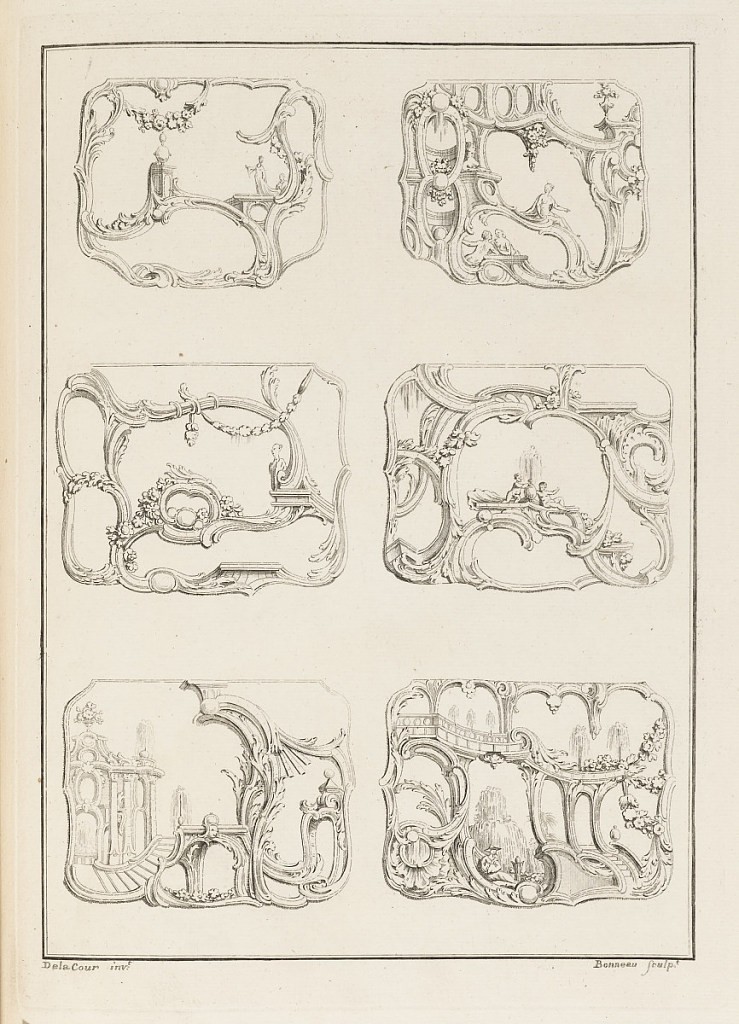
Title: Frontispiece for Book 4, in Eight books of Ornament
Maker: William Delacour, French, 1741 – 1767
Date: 1741–47
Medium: Engravings on white laid paper, bound in half-calf and marbled boards
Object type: Bound volume
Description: First book (dedicated to Lord Middlesex): title page and six plates, dated 1741, of rocaille cartouches; second book (dedicated to the Earl of Holderness): title page and five rocaille motifs, dated 1742; third book (dedicated to the Duke of Rutland): title page and six plates of cartouches, dated 1743; fifth book; title page and fourteen plates (one bound upside down) of furniture, dated 1743; sixth and seventh books: title pages (half-size) and fourteen plates of cartouches, undated; eighth book: title page and six plates of jewelery, dated 1747.